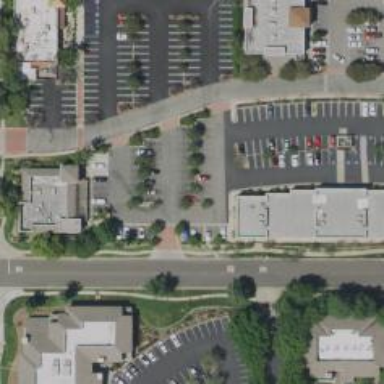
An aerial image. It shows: Parking area with asphalt surface.